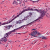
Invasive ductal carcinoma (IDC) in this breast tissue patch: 0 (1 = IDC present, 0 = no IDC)